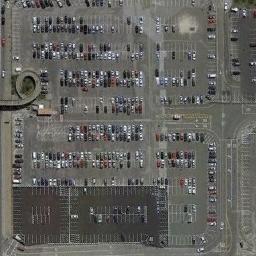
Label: parking_lot